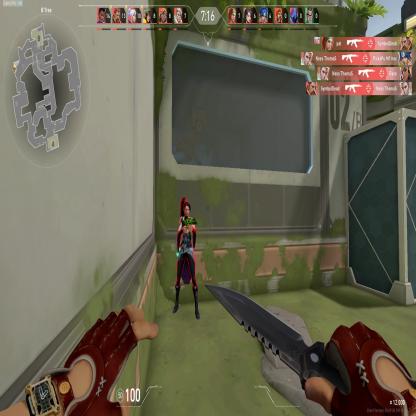
Label: enemy